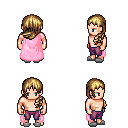
a pixel art fantasy rpg character, male body template, human, light skin, pink cape, magenta pants, blonde left-swept hairstyle, white slippers, four views (front, back, left, right), 2x2 character sprite sheet, small pixel art, hard edges, no anti-aliasing